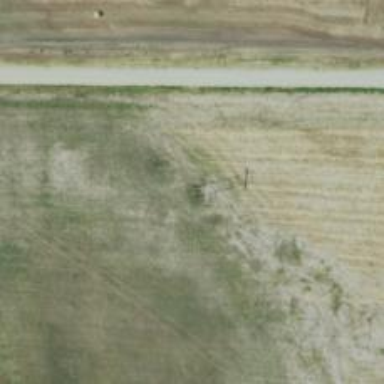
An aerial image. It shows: Power pole.